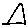
Label: triangle